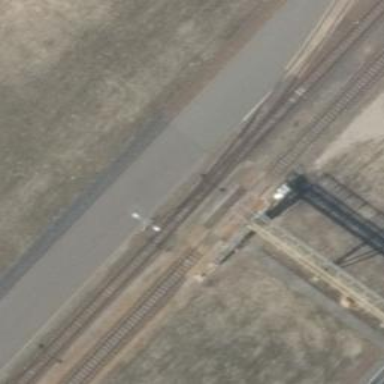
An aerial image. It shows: Railway switch.